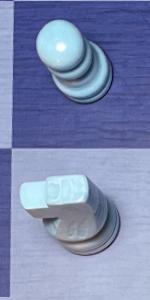
Label: Knight_White